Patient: sex M, age 62
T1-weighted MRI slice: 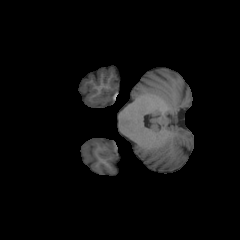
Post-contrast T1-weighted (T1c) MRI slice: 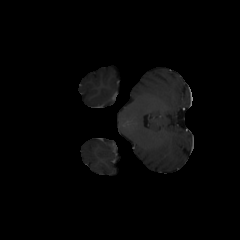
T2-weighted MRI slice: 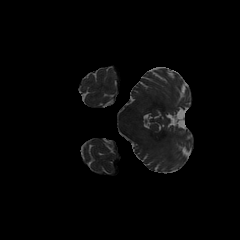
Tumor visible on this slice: no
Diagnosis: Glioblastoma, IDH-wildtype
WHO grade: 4